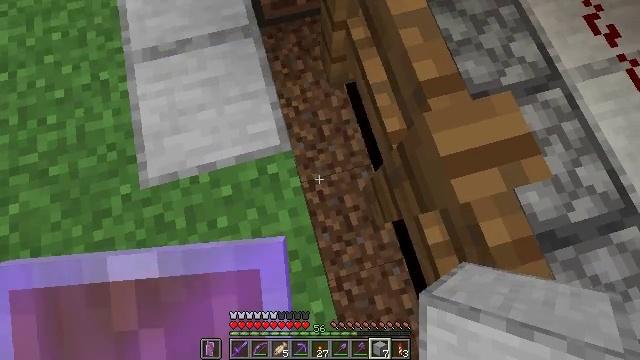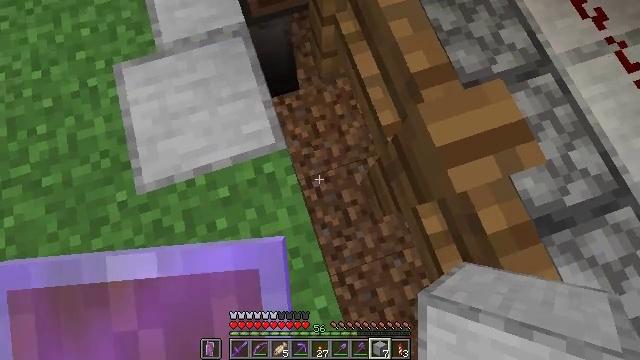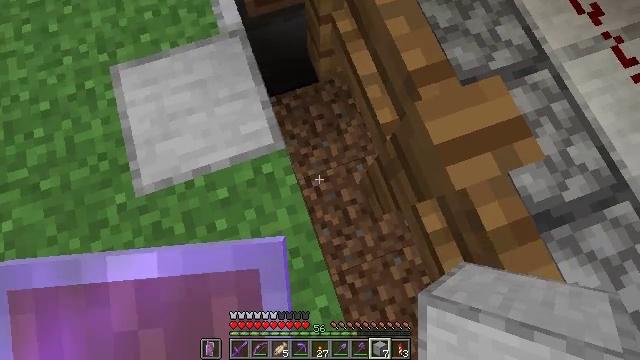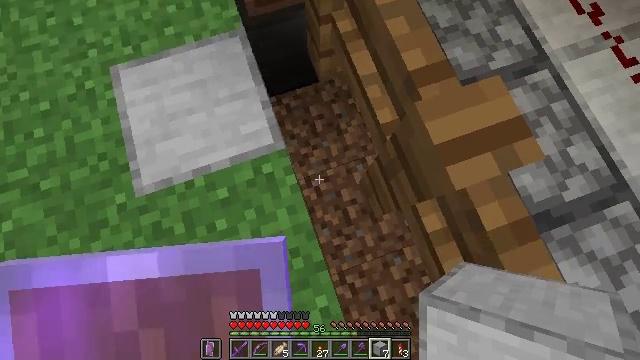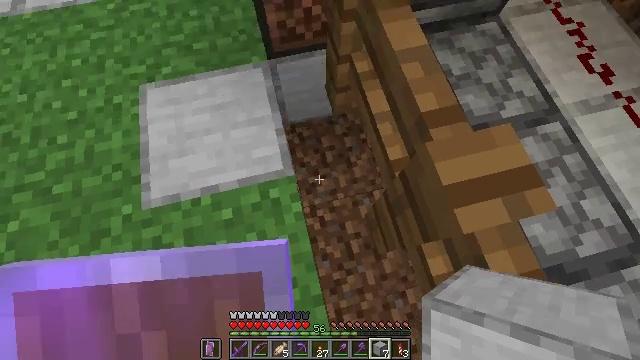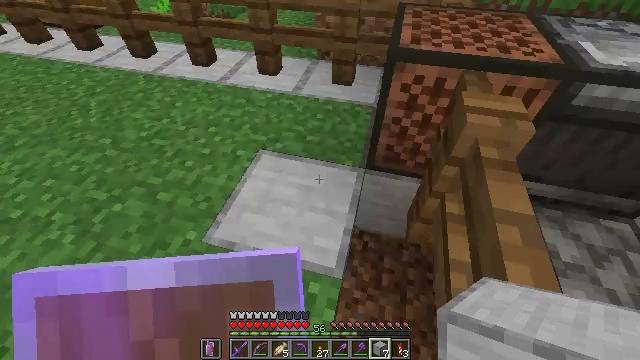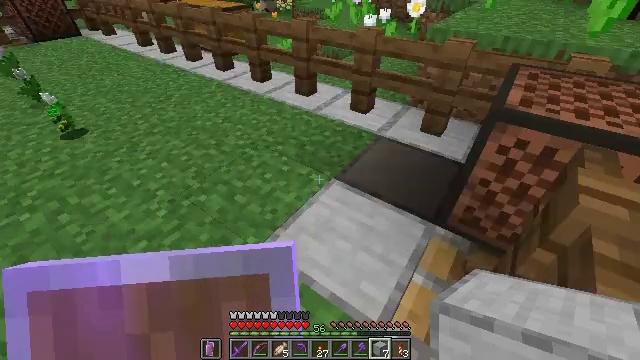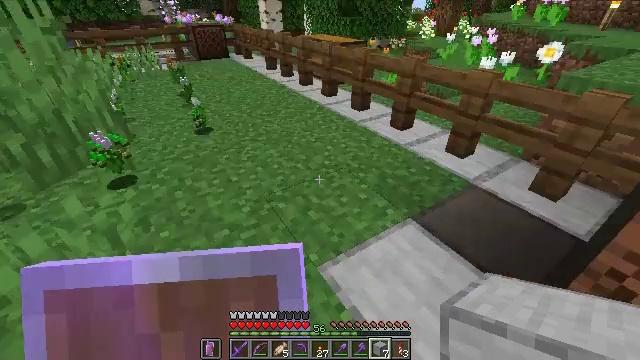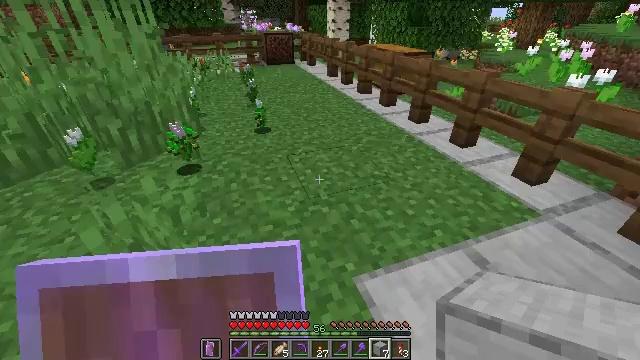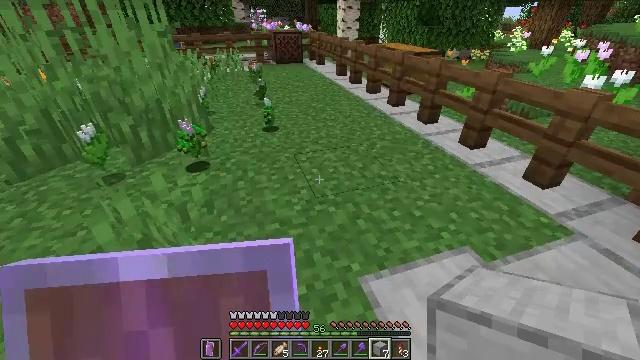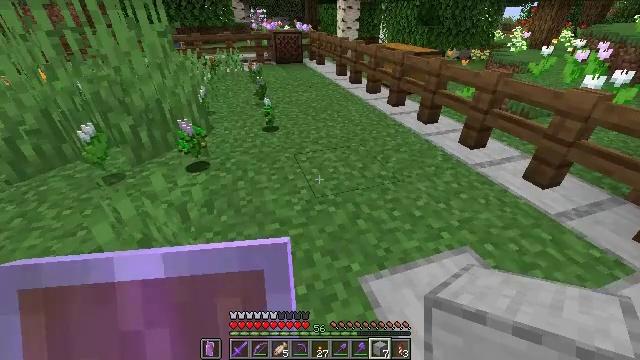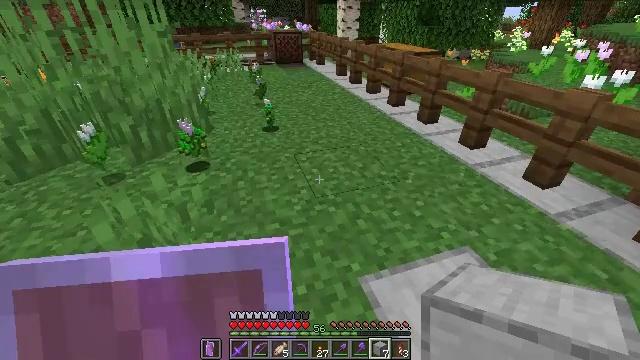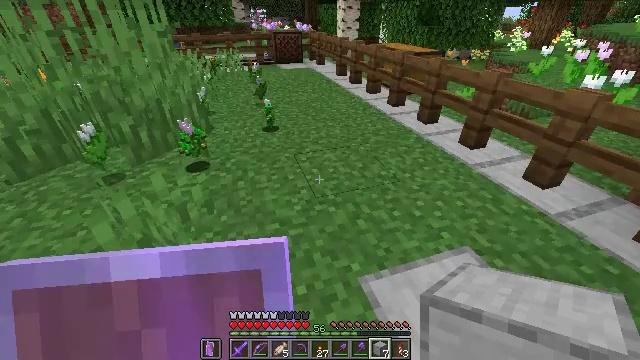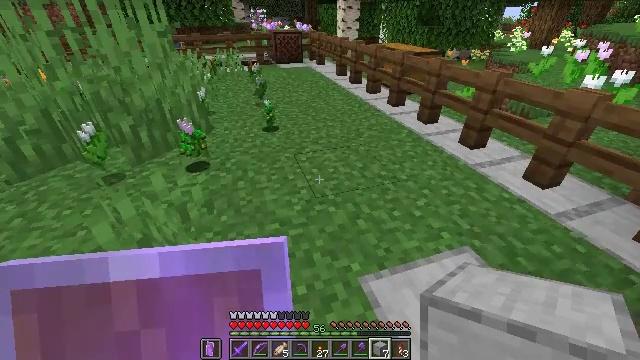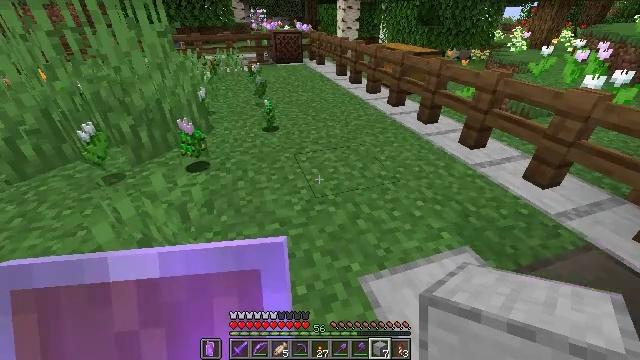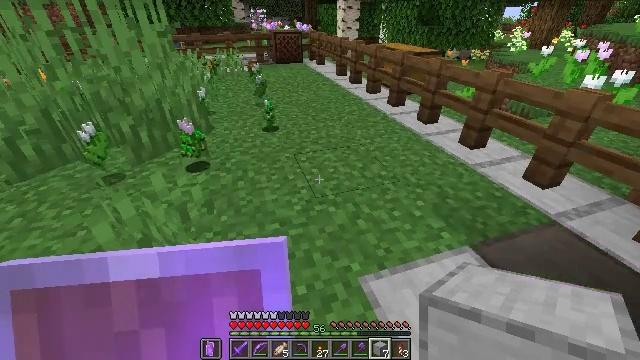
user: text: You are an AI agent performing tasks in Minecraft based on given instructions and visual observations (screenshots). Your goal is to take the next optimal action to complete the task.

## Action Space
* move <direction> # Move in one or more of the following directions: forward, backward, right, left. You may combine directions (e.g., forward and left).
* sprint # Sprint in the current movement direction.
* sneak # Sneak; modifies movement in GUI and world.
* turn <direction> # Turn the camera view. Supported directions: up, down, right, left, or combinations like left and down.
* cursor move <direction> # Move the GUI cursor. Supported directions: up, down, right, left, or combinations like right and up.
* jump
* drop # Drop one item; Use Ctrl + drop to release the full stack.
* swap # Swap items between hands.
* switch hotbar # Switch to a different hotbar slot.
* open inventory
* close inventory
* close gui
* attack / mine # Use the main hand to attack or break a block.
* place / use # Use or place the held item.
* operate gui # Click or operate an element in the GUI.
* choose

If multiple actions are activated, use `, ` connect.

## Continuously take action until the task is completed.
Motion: motion action
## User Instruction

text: Gather redstone wire from the ground.
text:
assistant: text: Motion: turn right
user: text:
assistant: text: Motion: no_op
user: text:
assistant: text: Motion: no_op
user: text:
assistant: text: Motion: turn left and up
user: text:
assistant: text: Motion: turn left and up
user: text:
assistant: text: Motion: turn left and up
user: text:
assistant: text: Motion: turn left and up
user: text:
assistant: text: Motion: turn left and up
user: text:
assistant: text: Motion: turn left
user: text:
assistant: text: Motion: no_op
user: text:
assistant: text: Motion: no_op
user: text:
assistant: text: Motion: no_op
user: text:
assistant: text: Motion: no_op
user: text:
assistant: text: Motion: no_op
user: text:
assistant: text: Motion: no_op
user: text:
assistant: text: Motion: no_op
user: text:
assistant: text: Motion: no_op
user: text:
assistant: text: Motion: no_op
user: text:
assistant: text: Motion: no_op
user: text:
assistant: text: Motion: no_op
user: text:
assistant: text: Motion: no_op
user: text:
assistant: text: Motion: no_op
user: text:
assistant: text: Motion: no_op
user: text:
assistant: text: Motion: no_op
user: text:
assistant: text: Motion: no_op
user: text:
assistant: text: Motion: no_op
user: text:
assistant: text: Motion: no_op
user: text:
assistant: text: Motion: no_op
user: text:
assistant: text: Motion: no_op
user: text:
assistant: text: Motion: no_op